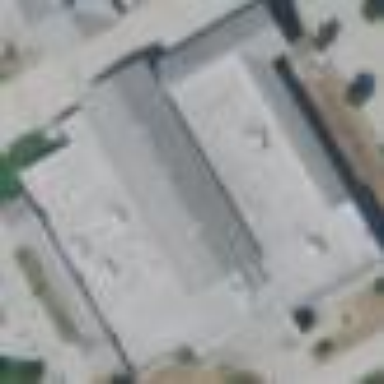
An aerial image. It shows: School building.